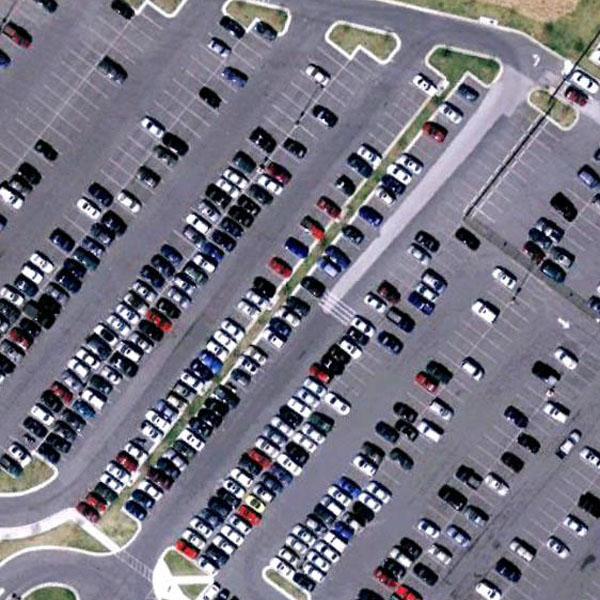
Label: Parking